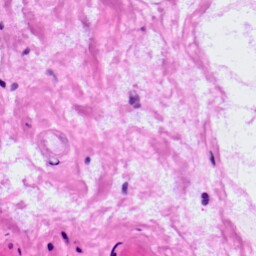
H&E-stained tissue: LymphNode